在正方体 \(ABCD-A_1B_1C_1D_1\) 中，\(Q\) 是正方形 \(B_1BCC_1\) 内的动点，\(A_1Q \perp BC_1\)，则 \(Q\) 点的轨迹是（ ）

\vspace{1em}
\noindent
A. 点 \(B_1\) \quad B. 线段 \(B_1C\) \quad C. 线段 \(B_1C_1\) \quad D. 平面 \(B_1BCC_1\)
【解答】
【答案】$\boldsymbol{B}$

\vspace{1em}
\noindent
【解析】如图，连接 \(A_1C\)。

因为 \(BC_1 \perp A_1Q\)，\(BC_1 \perp A_1B_1\)，\(A_1Q \cap A_1B_1 = A_1\)，且 \(A_1Q, A_1B_1 \subset\) 平面 \(A_1B_1Q\)，所以 \(BC_1 \perp\) 平面 \(A_1B_1Q\)。

又 \(B_1Q \subset\) 平面 \(A_1B_1Q\)，所以 \(BC_1 \perp B_1Q\)。又 \(BC_1 \perp B_1C\)，所以点 \(Q\) 在线段 \(B_1C\) 上。
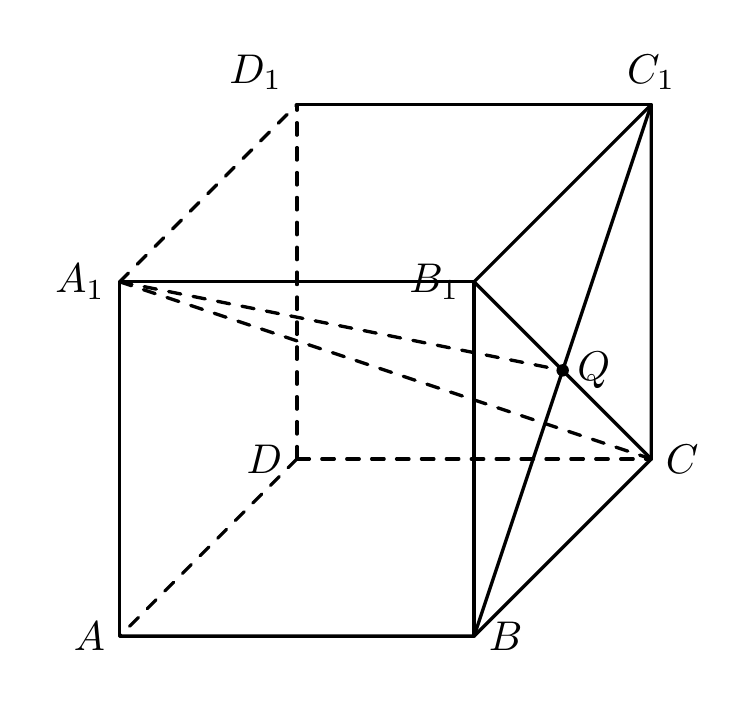